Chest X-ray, AP view. Patient: 40 years old, sex F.
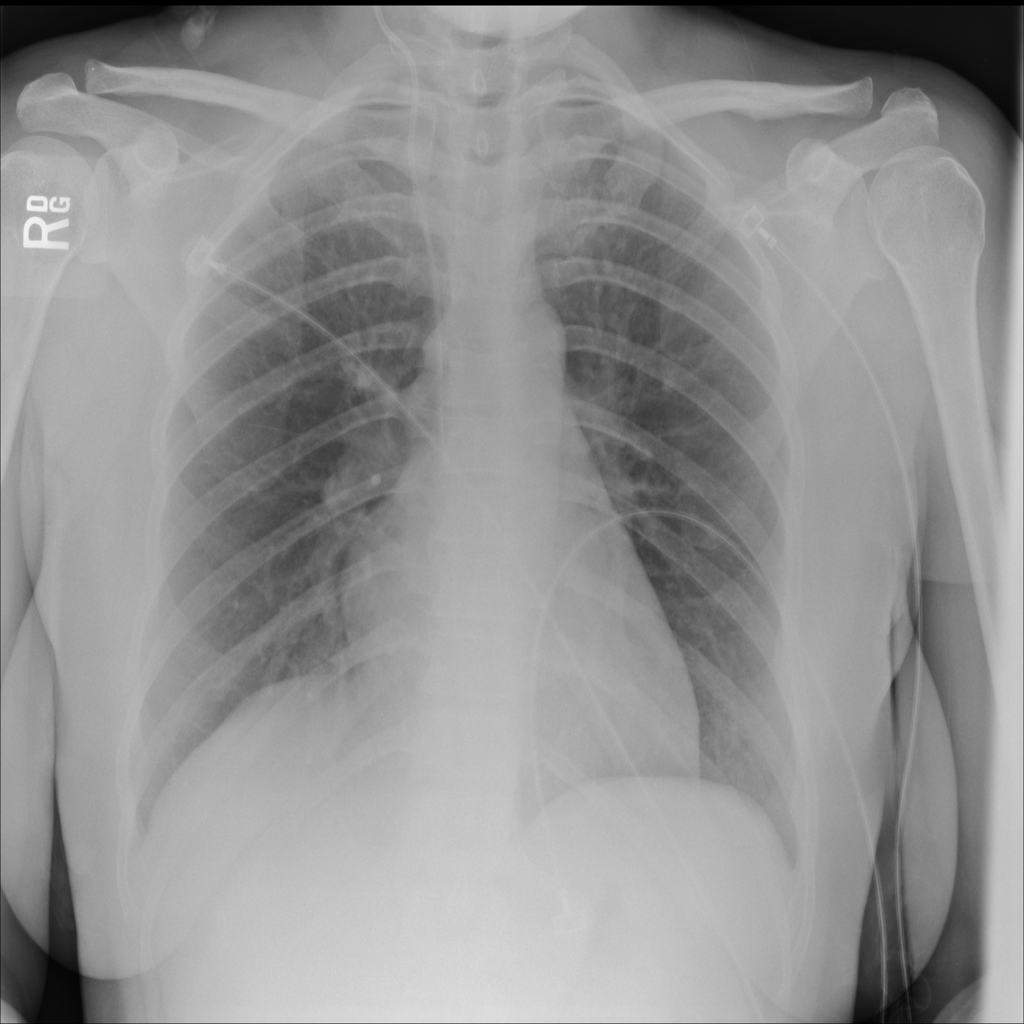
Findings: No Finding